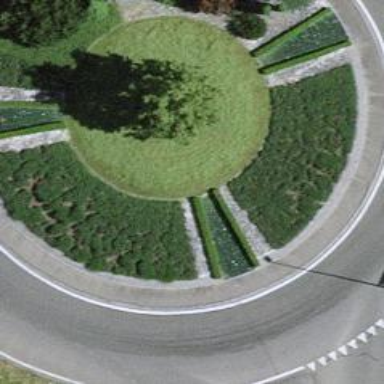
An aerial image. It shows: Roundabout at primary highway.